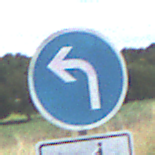
Verkehrszeichen: VorgeschriebeneFahrtrichtungLinks
Zusatzzeichen unten: MehrspurigeFahrzeugeFrei9
Umgebung: Outdoor, Nature
Tageszeit: Midday
Wetter: PartlyCloudy
Licht: Natural
Jahreszeit: NotSpecified
Kontrast: HighContrast